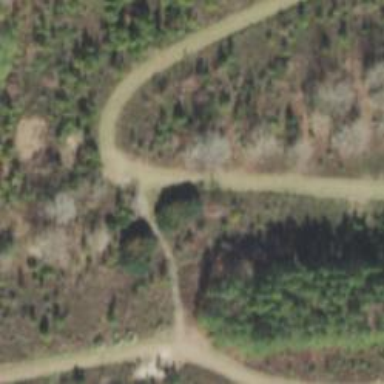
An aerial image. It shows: Path designated for golf carts.